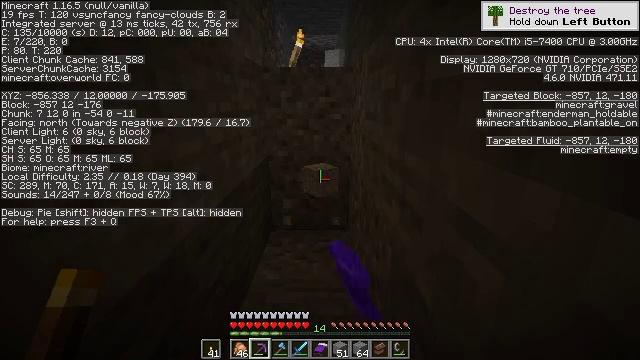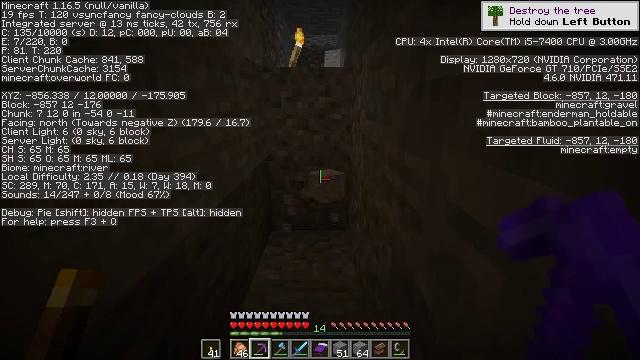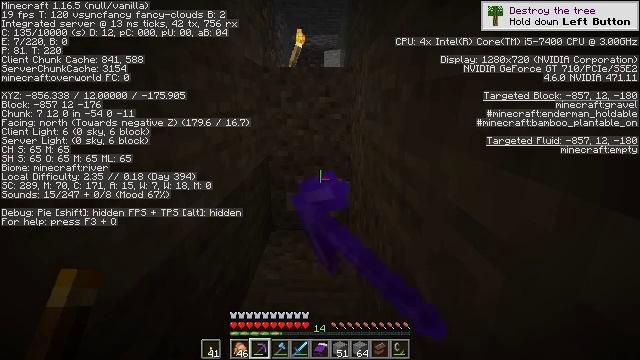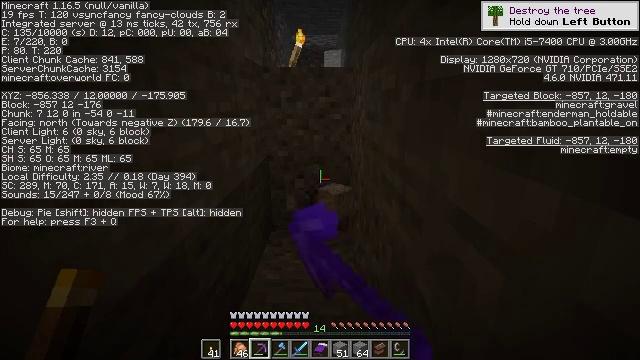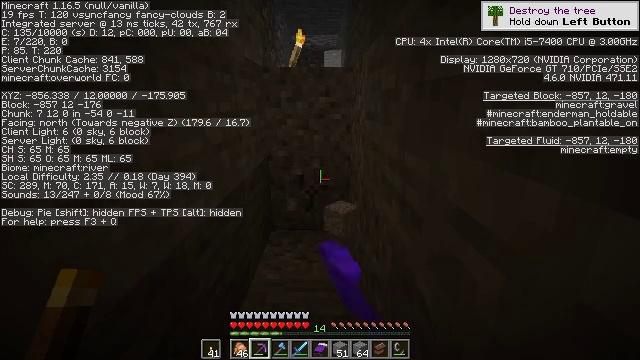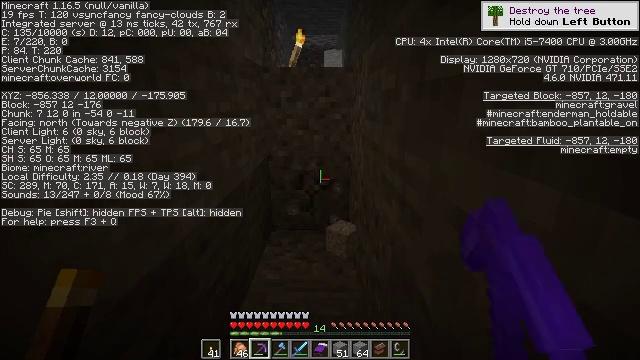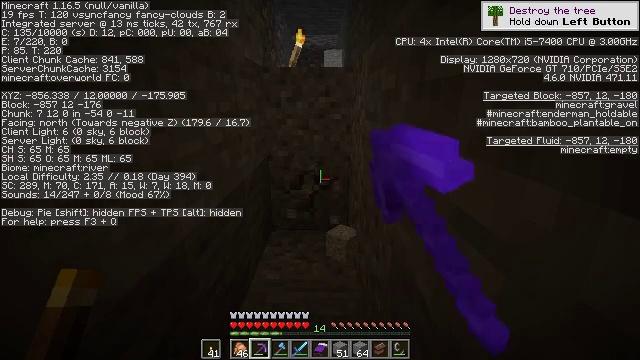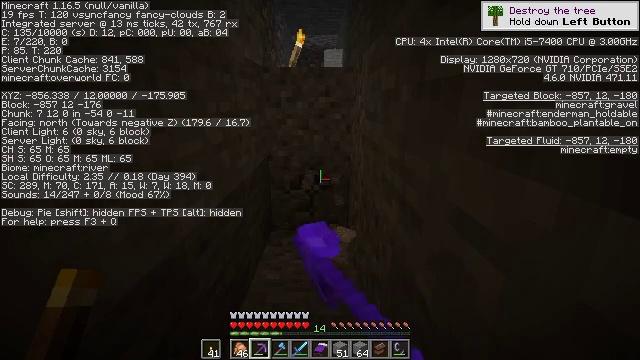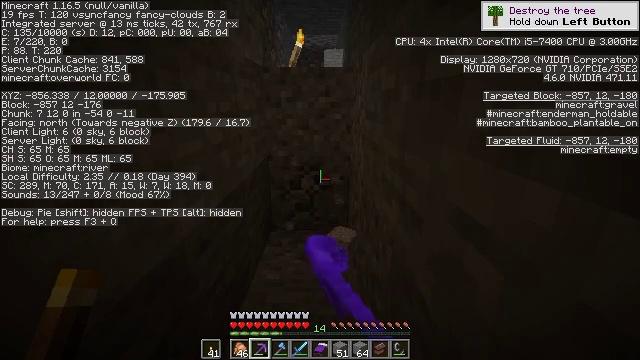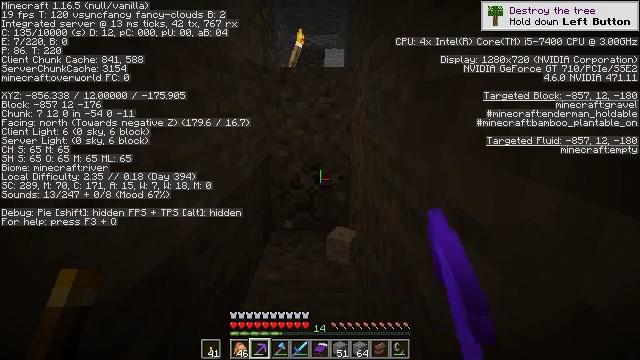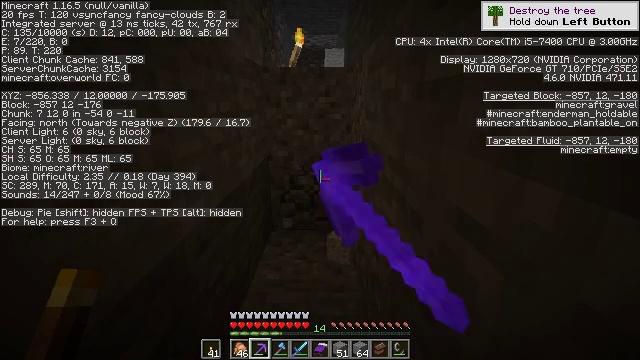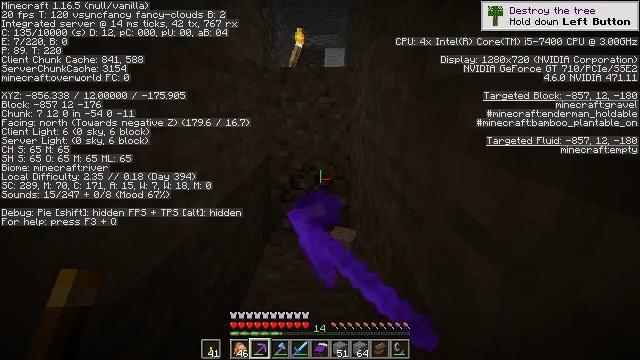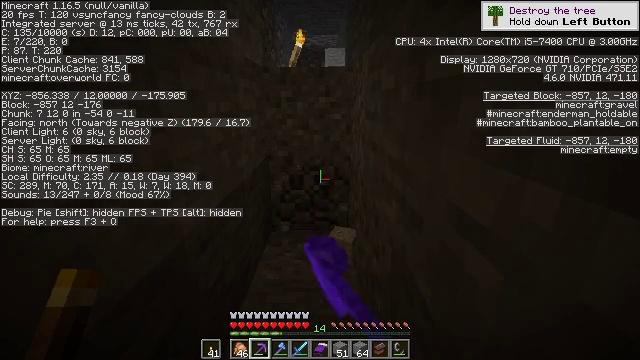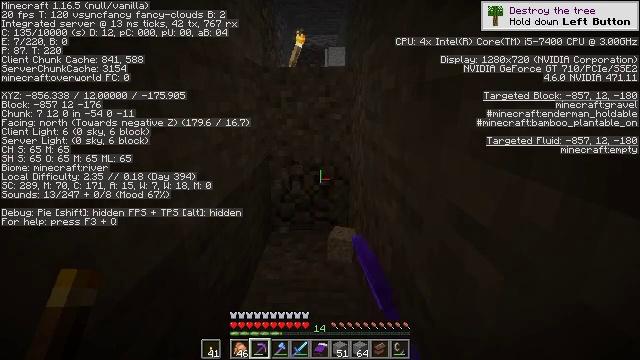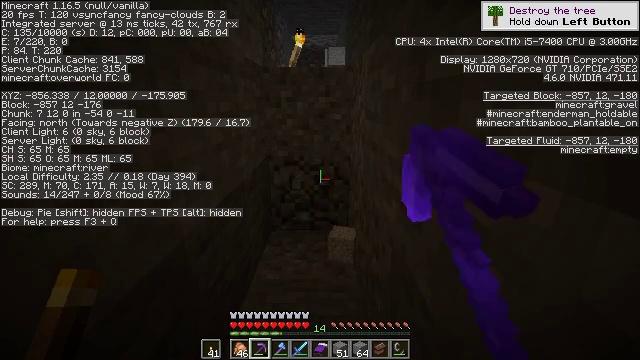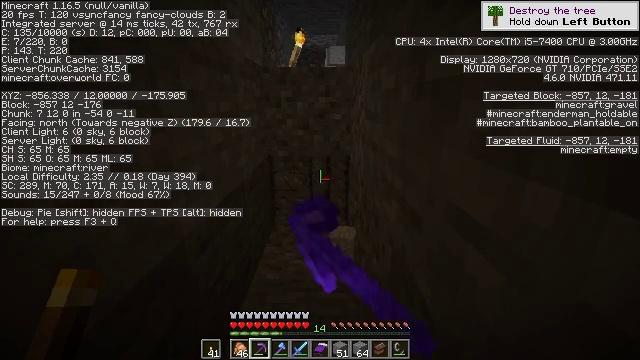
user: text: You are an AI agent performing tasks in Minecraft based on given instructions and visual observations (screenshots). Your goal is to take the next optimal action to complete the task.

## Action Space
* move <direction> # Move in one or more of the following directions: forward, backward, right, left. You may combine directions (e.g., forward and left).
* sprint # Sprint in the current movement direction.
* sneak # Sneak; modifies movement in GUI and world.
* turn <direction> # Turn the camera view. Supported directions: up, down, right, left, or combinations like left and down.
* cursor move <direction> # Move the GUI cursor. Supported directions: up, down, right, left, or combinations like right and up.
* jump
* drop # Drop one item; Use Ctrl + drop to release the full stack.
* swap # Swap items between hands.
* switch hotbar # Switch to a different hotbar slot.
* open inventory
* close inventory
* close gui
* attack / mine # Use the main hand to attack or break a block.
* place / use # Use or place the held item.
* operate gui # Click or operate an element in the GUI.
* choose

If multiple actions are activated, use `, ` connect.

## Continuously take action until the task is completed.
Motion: motion action
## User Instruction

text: Break the gravel block.
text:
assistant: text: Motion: attack / mine
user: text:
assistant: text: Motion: attack / mine
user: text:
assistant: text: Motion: attack / mine
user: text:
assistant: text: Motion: attack / mine
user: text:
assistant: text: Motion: attack / mine
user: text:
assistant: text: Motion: attack / mine
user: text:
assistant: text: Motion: attack / mine
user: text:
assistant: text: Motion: attack / mine
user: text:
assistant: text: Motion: attack / mine
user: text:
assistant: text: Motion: attack / mine
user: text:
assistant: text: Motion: attack / mine
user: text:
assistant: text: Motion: attack / mine
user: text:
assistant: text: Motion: attack / mine
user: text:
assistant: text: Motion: attack / mine
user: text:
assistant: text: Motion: attack / mine
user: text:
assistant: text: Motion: attack / mine
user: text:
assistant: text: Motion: attack / mine
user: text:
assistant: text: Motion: attack / mine
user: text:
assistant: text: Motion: attack / mine
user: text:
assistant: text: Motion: attack / mine
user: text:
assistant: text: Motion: attack / mine
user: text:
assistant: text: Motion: move forward, attack / mine
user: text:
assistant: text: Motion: move forward, attack / mine
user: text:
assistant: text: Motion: move forward, turn up, attack / mine
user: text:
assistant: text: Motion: attack / mine
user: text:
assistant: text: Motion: attack / mine
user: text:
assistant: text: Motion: attack / mine
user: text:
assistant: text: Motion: attack / mine
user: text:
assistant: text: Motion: attack / mine
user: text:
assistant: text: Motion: attack / mine